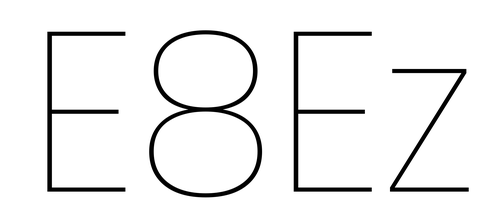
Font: Poppins-Thin